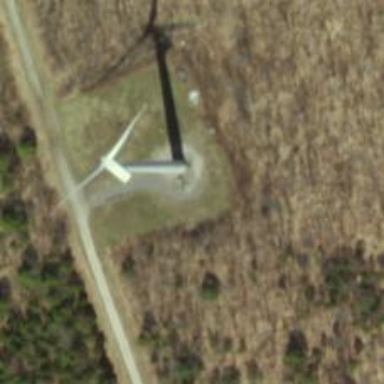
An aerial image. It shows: Wind generator using horizontal axis wind turbines.